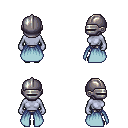
a pixel art fantasy rpg character, female body template, dark elf, purple skin, overskirt, metal pants, raven short mohawk hairstyle, metal helm, gray slippers, four views (front, back, left, right), 2x2 character sprite sheet, small pixel art, hard edges, no anti-aliasing